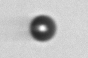
Label: bead